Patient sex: M
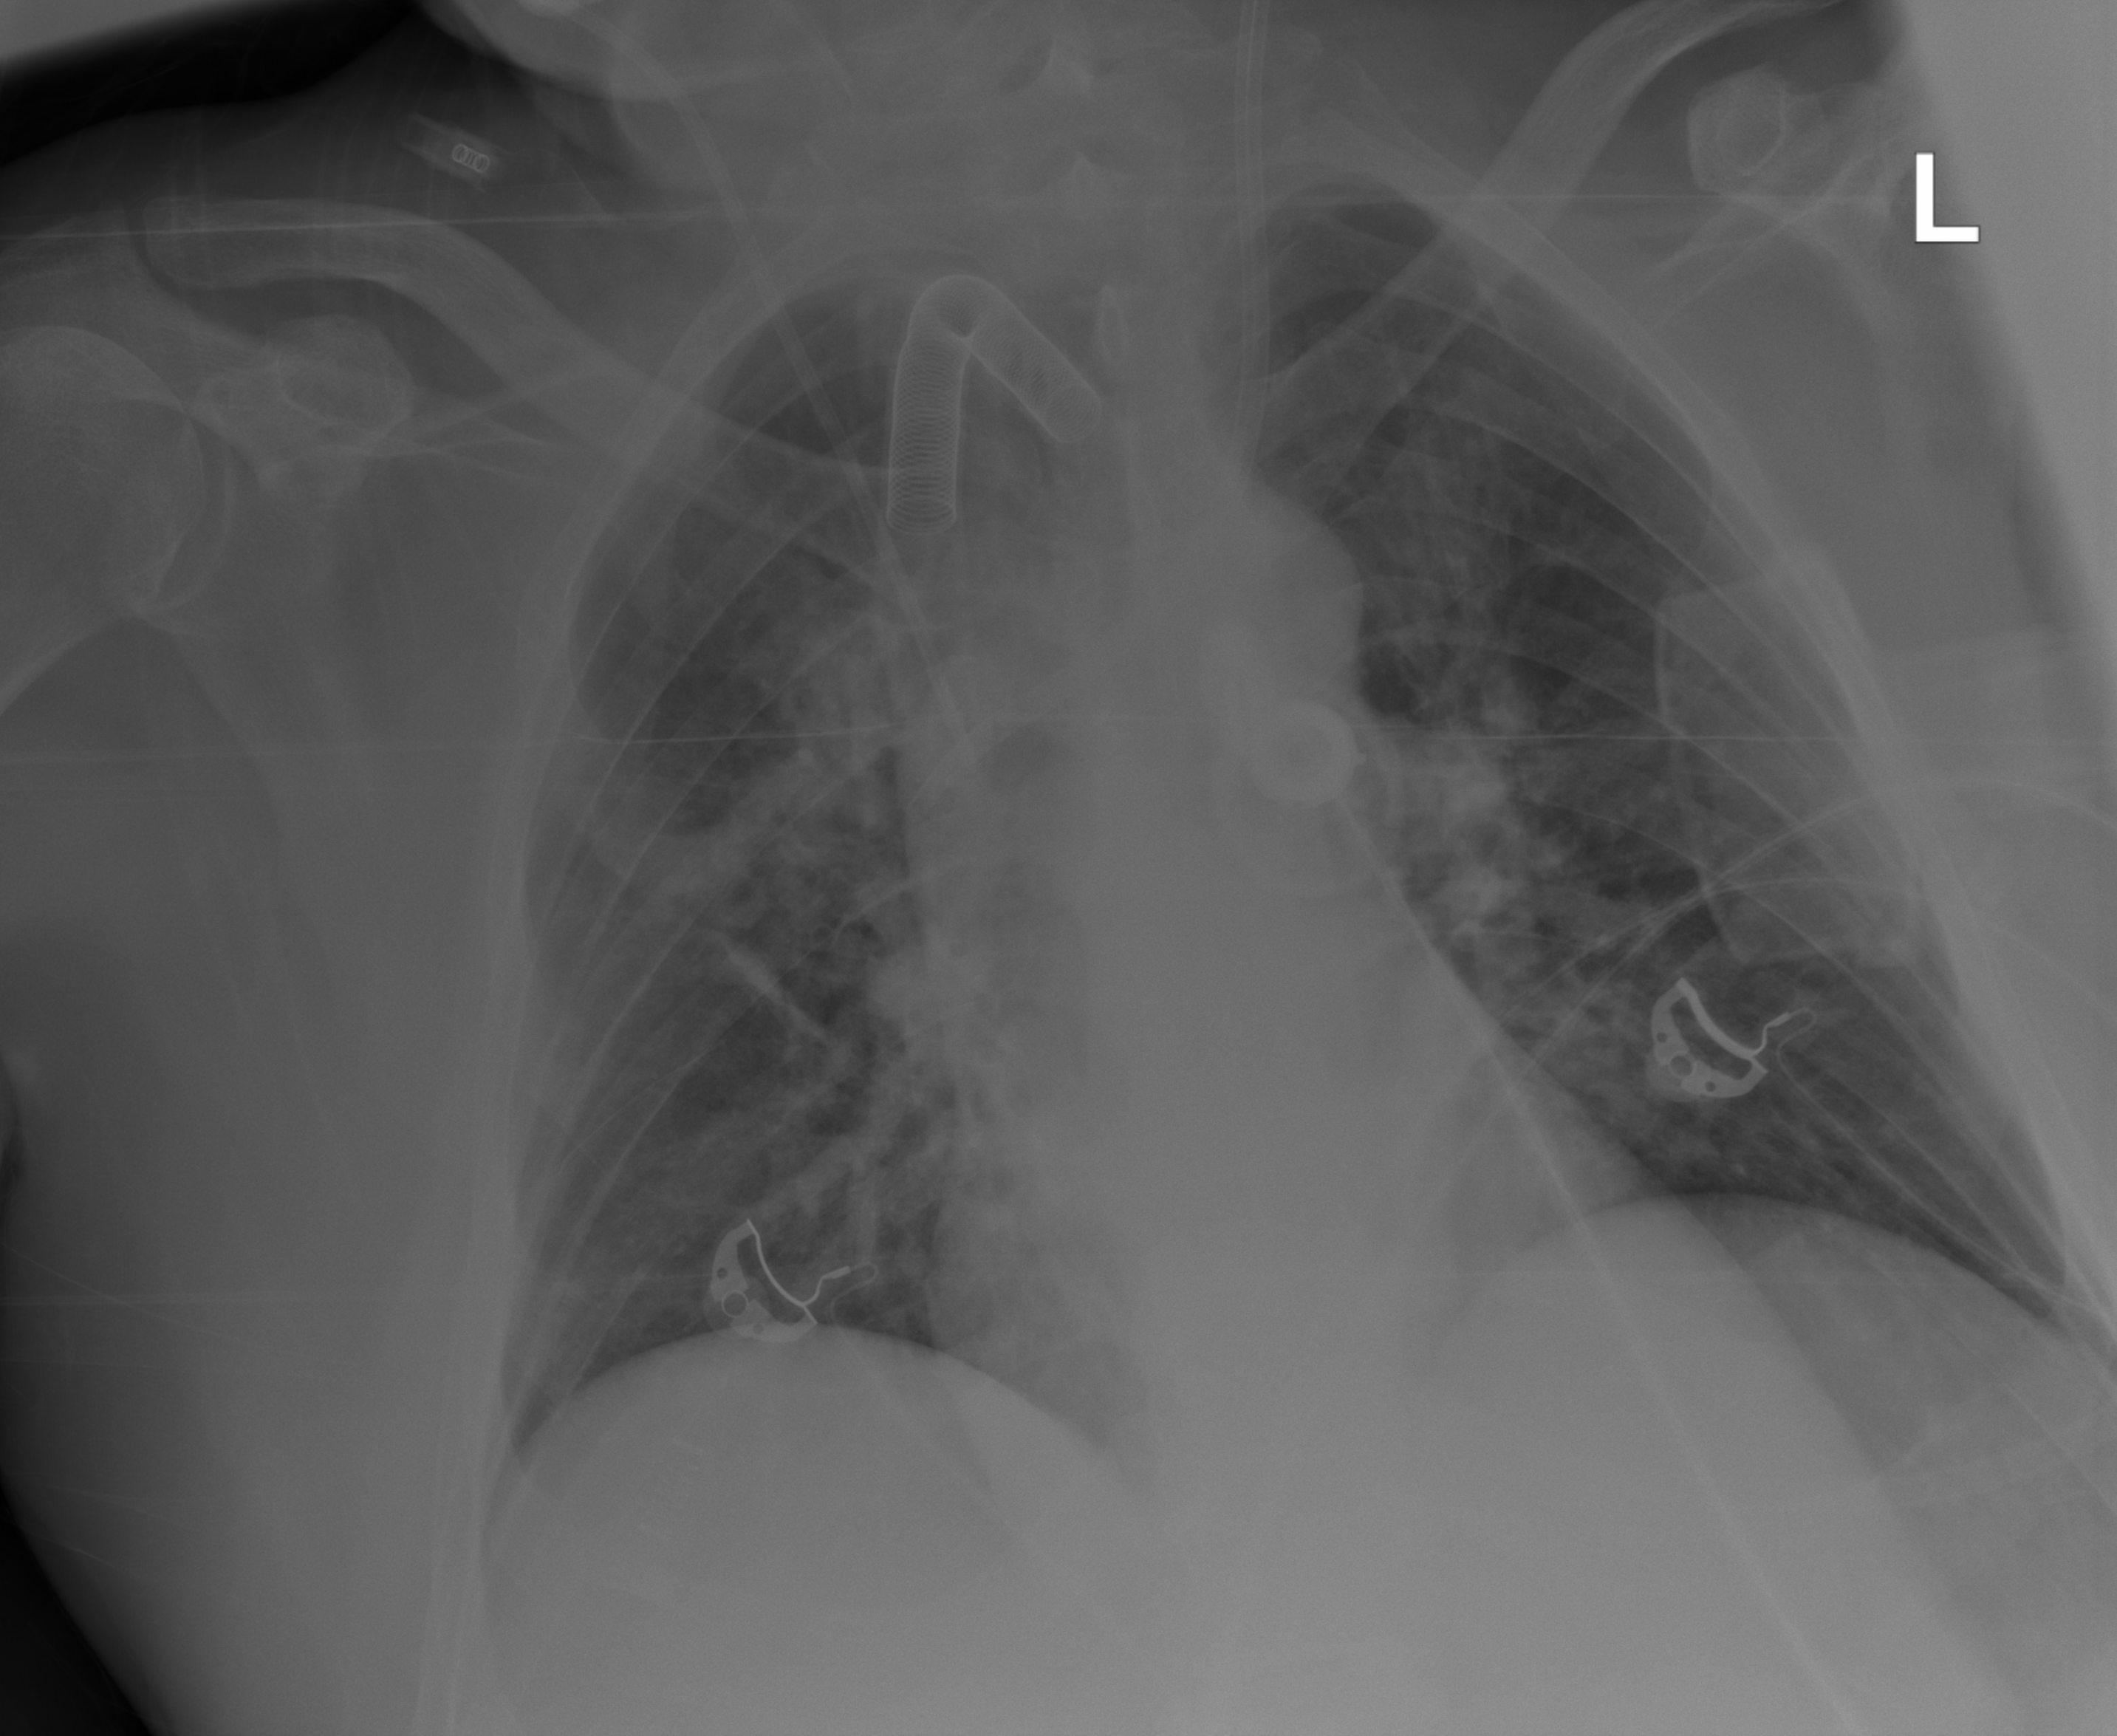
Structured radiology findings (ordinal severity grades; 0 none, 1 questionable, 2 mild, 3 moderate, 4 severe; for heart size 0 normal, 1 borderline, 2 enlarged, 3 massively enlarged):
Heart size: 0
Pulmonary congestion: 2
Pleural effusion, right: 0
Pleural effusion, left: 0
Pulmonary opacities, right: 2
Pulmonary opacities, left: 2
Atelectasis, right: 2
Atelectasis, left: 0